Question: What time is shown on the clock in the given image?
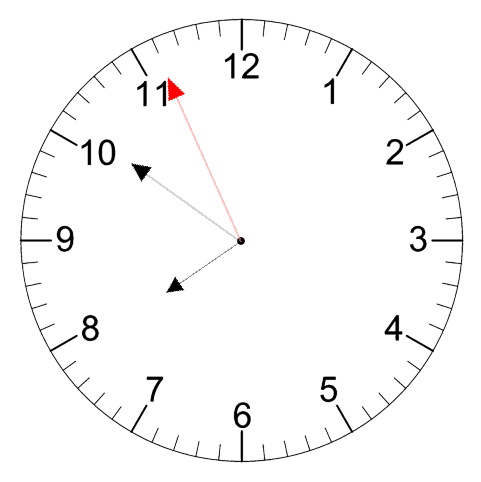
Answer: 07:50:56